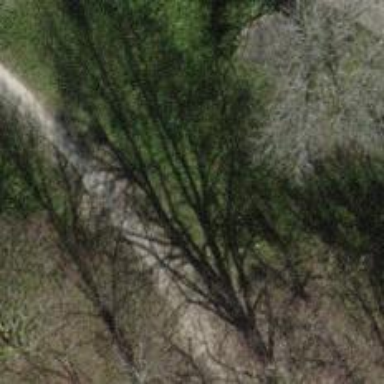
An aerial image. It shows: Unpaved footway.